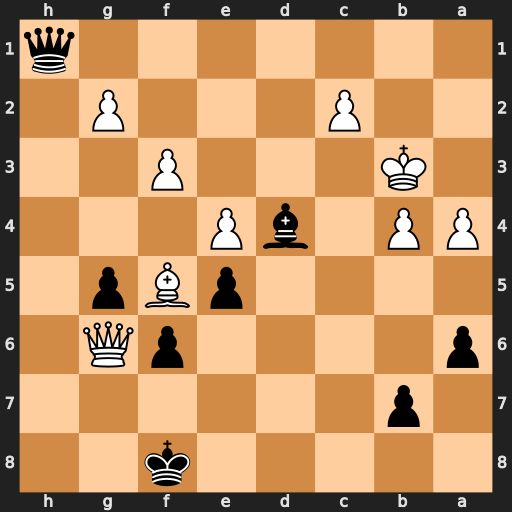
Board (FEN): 5k2/1p6/p4pQ1/4pBp1/PP1bP3/1K3P2/2P3P1/7q
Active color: b
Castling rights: -
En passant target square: -
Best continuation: Qb1+ Kc4 Qxc2+ Kd5 Qc6#